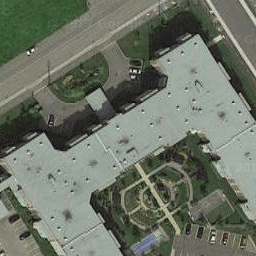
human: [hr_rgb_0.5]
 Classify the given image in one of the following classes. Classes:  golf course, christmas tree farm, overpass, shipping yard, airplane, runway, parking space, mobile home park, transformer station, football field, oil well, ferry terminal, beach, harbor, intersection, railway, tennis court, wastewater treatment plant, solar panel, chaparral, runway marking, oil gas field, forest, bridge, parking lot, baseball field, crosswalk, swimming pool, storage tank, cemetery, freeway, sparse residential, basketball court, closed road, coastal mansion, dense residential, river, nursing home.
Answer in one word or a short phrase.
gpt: nursing home